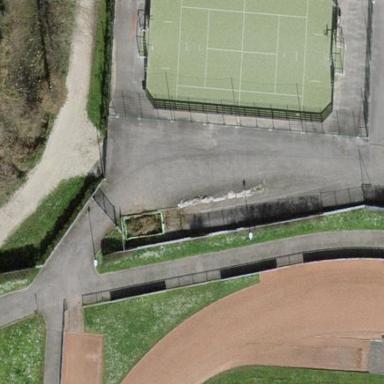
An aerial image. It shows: Multi-sport pitch on leisure land.